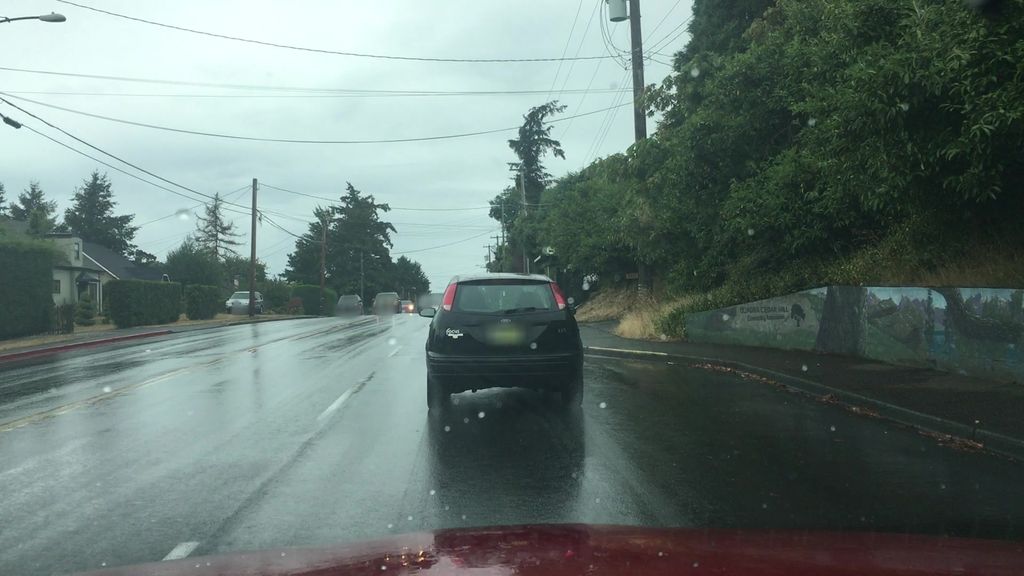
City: victoria